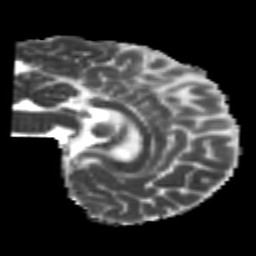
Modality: MD
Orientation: sagittal
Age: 25
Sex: female
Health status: healthy
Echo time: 0.074 s